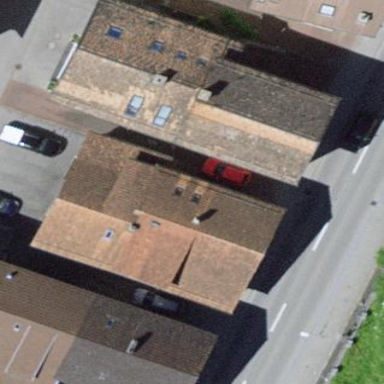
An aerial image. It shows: Building.